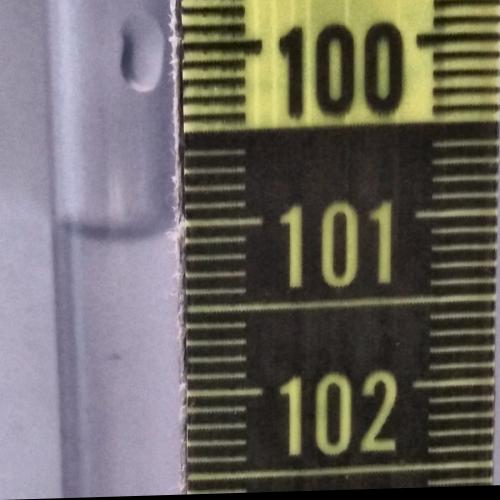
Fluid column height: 101.1 cm